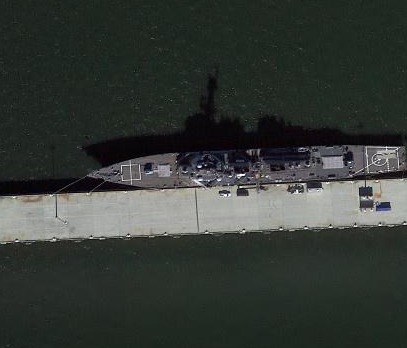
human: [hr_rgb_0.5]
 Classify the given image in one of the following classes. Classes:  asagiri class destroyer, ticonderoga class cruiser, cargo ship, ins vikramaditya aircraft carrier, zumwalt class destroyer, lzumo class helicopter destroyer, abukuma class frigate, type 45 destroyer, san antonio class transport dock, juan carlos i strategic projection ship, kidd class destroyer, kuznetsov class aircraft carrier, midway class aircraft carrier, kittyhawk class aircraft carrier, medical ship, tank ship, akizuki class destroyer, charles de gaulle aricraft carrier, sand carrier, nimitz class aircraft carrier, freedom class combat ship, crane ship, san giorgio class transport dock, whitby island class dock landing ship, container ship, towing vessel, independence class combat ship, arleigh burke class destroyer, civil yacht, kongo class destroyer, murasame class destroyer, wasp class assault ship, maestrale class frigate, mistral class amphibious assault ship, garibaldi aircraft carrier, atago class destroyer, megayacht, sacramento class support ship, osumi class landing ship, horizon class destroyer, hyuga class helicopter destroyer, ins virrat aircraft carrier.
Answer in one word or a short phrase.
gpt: Arleigh Burke class destroyer